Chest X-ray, AP view. Patient: 14 years old, sex M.
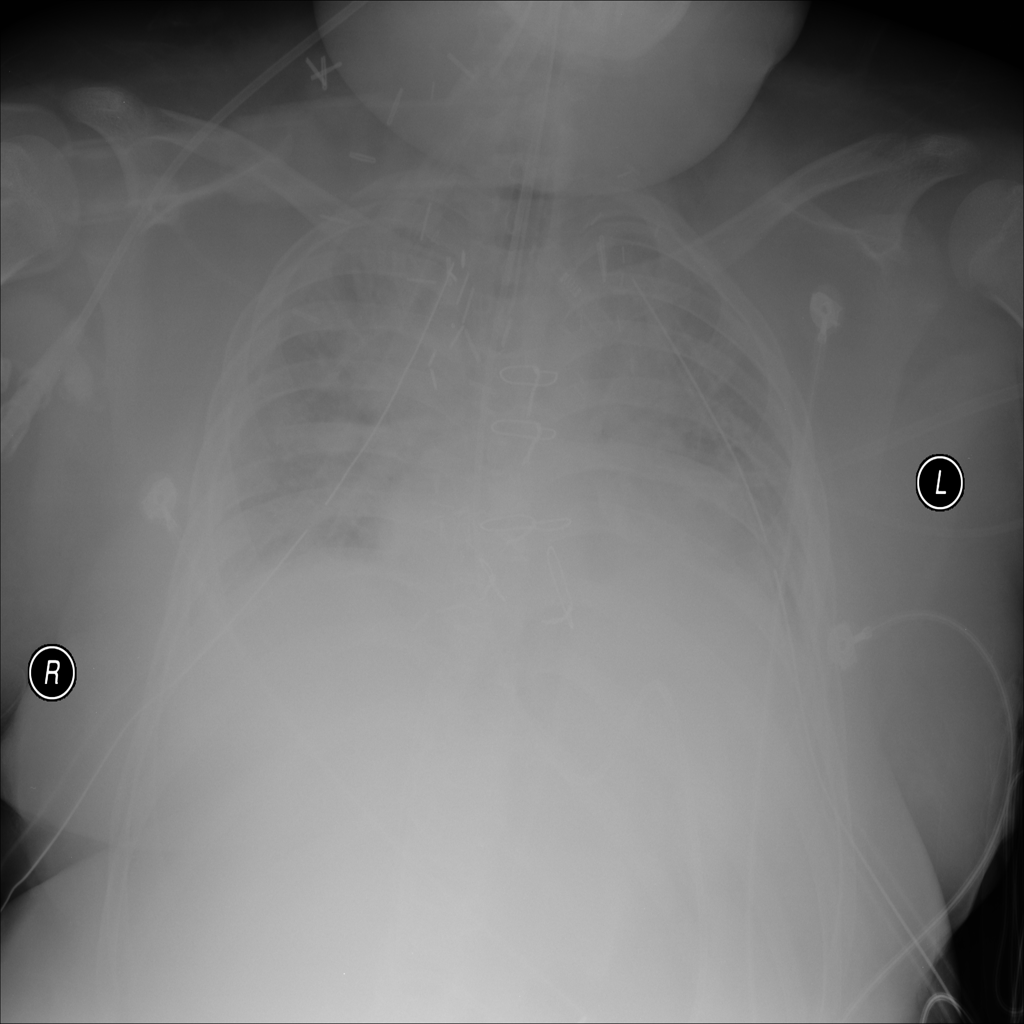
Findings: Edema, Infiltration, Pneumonia